Question: I want to have the following layout :

But when I run the code the first linear layout which contains a relative layout and an image is shown correctly.
Then there is the "view pager" but it is not on the screen.
and then there is a text box and a button which are there too.
So why my view pager is missing?
'''
<?xml version="1.0" encoding="utf-8"?>
<ScrollView xmlns:android="http://schemas.android.com/apk/res/android"
xmlns:tools="http://schemas.android.com/tools"
android:layout_width="match_parent"
android:layout_height="wrap_content">
<LinearLayout
android:layout_width="match_parent"
android:layout_height="wrap_content"
android:gravity="center"
android:orientation="vertical"
tools:ignore="NestedWeights,ContentDescription" >
<LinearLayout
android:layout_width="match_parent"
android:layout_height="wrap_content"
android:orientation="horizontal"
android:weightSum="5" >
<ImageView
android:layout_width="0dp"
android:layout_height="match_parent"
android:layout_weight="3"
android:src="@drawable/sp_page_name"
tools:ignore="ContentDescription" />
<RelativeLayout
android:layout_width="0dp"
android:layout_height="match_parent"
android:layout_weight="2"
android:padding="@dimen/product_views_horizontal_padding"
tools:ignore="NestedWeights" >
</RelativeLayout>
</LinearLayout>
<android.support.v4.view.ViewPager
android:id="@+id/pager_sharepoint"
android:layout_width="match_parent"
android:layout_height="wrap_content"
android:contentDescription="@string/TODO"/>
<TextView
android:id="@+id/sharepoint_description"
android:layout_width="match_parent"
android:layout_height="wrap_content"
android:text="@string/sharepoint_description"
tools:ignore="SelectableText" />
<ImageButton
android:id="@+id/sp_more_info"
android:layout_width="70dp"
android:layout_height="30dp"
android:background="@drawable/more_info_icon"
android:layout_gravity="left"
android:onClick="sp_more"/>
</LinearLayout>
</ScrollView>
'''
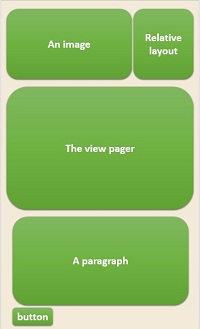
Answer: Well, I found out that scrolling views do not work very good together.
For my layout I solve the problem by changing the height and width of the viewpager to static sizes. Actually I defined some different sizes in my dimen.xml files for different screen sizes and use them for the height and width of my view pager.
Here is the code:
'''
<?xml version="1.0" encoding="utf-8"?>
<ScrollView xmlns:android="http://schemas.android.com/apk/res/android"
xmlns:tools="http://schemas.android.com/tools"
android:layout_width="match_parent"
android:layout_height="wrap_content">
<LinearLayout
android:layout_width="match_parent"
android:layout_height="wrap_content"
android:gravity="center"
android:orientation="vertical"
tools:ignore="NestedWeights,ContentDescription" >
<LinearLayout
android:layout_width="match_parent"
android:layout_height="wrap_content"
android:orientation="horizontal"
android:weightSum="5" >
<ImageView
android:layout_width="0dp"
android:layout_height="match_parent"
android:layout_weight="3"
android:src="@drawable/sp_page_name"
tools:ignore="ContentDescription" />
<RelativeLayout
android:layout_width="0dp"
android:layout_height="match_parent"
android:layout_weight="2"
android:padding="@dimen/product_views_horizontal_padding"
tools:ignore="NestedWeights" >
</RelativeLayout>
</LinearLayout>
<android.support.v4.view.ViewPager
android:id="@+id/pager_sharepoint"
android:layout_width="@dimen/viewpager_width"
android:layout_height="@dimen/viewpager_height"
android:contentDescription="@string/TODO"/>
<TextView
android:id="@+id/sharepoint_description"
android:layout_width="match_parent"
android:layout_height="wrap_content"
android:text="@string/sharepoint_description"
tools:ignore="SelectableText" />
<ImageButton
android:id="@+id/sp_more_info"
android:layout_width="70dp"
android:layout_height="30dp"
android:background="@drawable/more_info_icon"
android:layout_gravity="left"
android:onClick="sp_more"/>
</LinearLayout>
</ScrollView>
'''